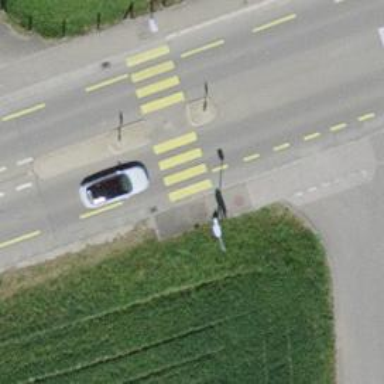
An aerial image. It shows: Zebra crossing with crossing island.